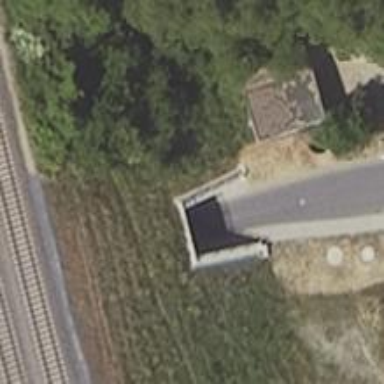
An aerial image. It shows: Residential road with tunnel.